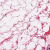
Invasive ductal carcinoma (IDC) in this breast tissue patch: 0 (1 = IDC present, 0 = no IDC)